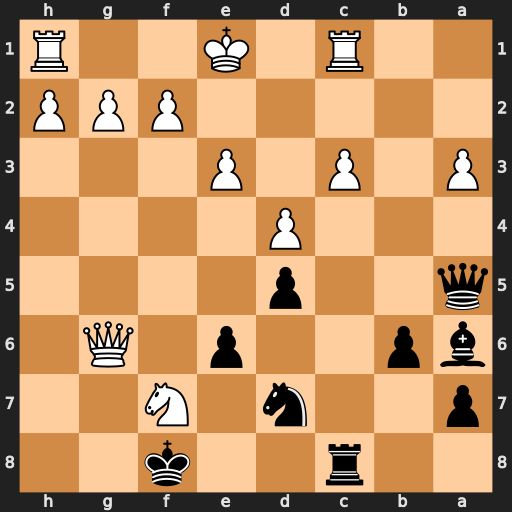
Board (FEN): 2r2k2/p2n1N2/bp2p1Q1/q2p4/3P4/P1P1P3/5PPP/2R1K2R
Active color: b
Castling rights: K
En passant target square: -
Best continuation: Rxc3 Kd2 Rxa3+ Kd1 Qa4+